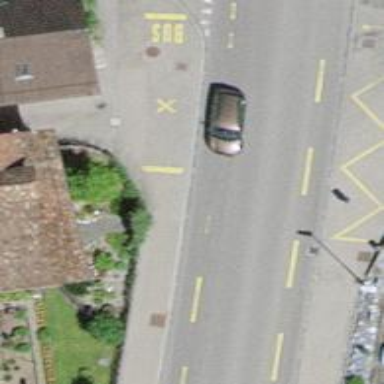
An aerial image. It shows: Bus stop with platform for public transport.